Question: I have tried to search for solutions for this problem, but I am not even able to put it correctly in words I guess.
Basically I have a bar that gets filled up with a color while an operation proceeds. I have a label with the progress percentage that has the same color has the fill color, so I need it to change when the fill color is on the back. Something like this:

Is it possible in anyway to achieve this result? And in case, how?
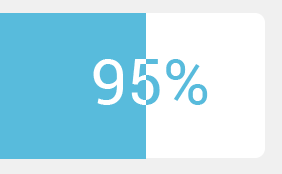
Answer: The easiest way is to create a 'UIView' subclass that has a 'progress' property and overwrites '-drawRect:'.
All the code you need is this:
'''
- (void)drawRect:(CGRect)rect {
CGContextRef context = UIGraphicsGetCurrentContext();
// Set up environment.
CGSize size = [self bounds].size;
UIColor *backgroundColor = [UIColor colorWithRed:108.0/255.0 green:200.0/255.0 blue:226.0/255.0 alpha:1.0];
UIColor *foregroundColor = [UIColor whiteColor];
UIFont *font = [UIFont boldSystemFontOfSize:42.0];
// Prepare progress as a string.
NSString *progress = [NSString stringWithFormat:@"%d%%", (int)round([self progress] * 100)];
NSMutableDictionary *attributes = [@{ NSFontAttributeName : font } mutableCopy];
CGSize textSize = [progress sizeWithAttributes:attributes];
CGFloat progressX = ceil([self progress] * size.width);
CGPoint textPoint = CGPointMake(ceil((size.width - textSize.width) / 2.0), ceil((size.height - textSize.height) / 2.0));
// Draw background + foreground text
[backgroundColor setFill];
CGContextFillRect(context, [self bounds]);
attributes[NSForegroundColorAttributeName] = foregroundColor;
[progress drawAtPoint:textPoint withAttributes:attributes];
// Clip the drawing that follows to the remaining progress' frame.
CGContextSaveGState(context);
CGRect remainingProgressRect = CGRectMake(progressX, 0.0, size.width - progressX, size.height);
CGContextAddRect(context, remainingProgressRect);
CGContextClip(context);
// Draw again with inverted colors.
[foregroundColor setFill];
CGContextFillRect(context, [self bounds]);
attributes[NSForegroundColorAttributeName] = backgroundColor;
[progress drawAtPoint:textPoint withAttributes:attributes];
CGContextRestoreGState(context);
}
- (void)setProgress:(CGFloat)progress {
_progress = fminf(1.0, fmaxf(progress, 0.0));
[self setNeedsDisplay];
}
'''
You can expand the class as needed with properties for background color, text color, font, etc.